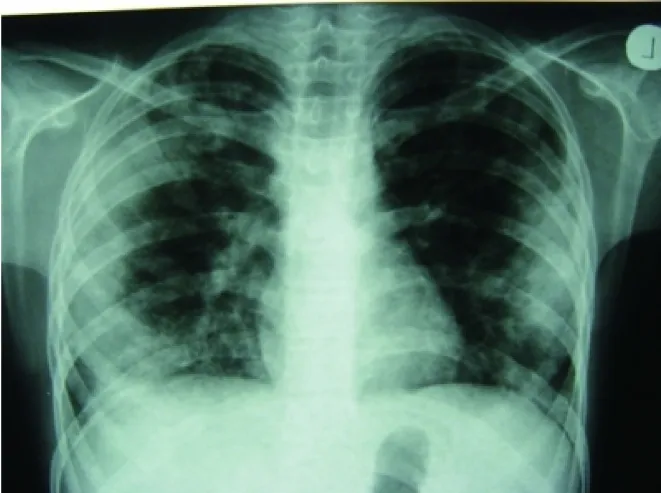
Chest X-ray and CT-scan of thor.
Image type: radiology (x_ray)